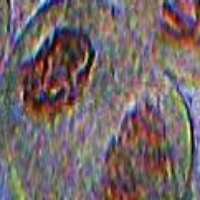
Label: telophase